Interaction volume radius: 5 \u00c5
Interaction volume height: 10 \u00c5
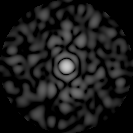
Disorder parameter: 0.7591